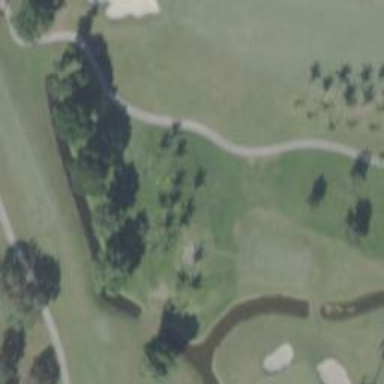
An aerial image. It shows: Golf tee.